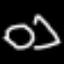
Label: octagon